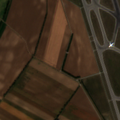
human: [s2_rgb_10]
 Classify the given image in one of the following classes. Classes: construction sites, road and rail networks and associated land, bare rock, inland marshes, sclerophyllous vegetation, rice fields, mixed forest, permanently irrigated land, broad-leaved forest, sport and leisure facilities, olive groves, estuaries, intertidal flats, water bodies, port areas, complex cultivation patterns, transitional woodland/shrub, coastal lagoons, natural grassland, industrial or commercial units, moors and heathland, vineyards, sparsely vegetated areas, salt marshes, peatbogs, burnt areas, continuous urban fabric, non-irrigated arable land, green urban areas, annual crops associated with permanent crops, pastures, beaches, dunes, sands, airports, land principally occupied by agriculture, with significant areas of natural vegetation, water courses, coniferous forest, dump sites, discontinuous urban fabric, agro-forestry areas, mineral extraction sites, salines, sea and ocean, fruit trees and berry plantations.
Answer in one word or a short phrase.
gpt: airports, non-irrigated arable land